Field crop: maize
Growth stage: 2
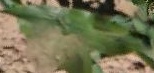
Species: maize